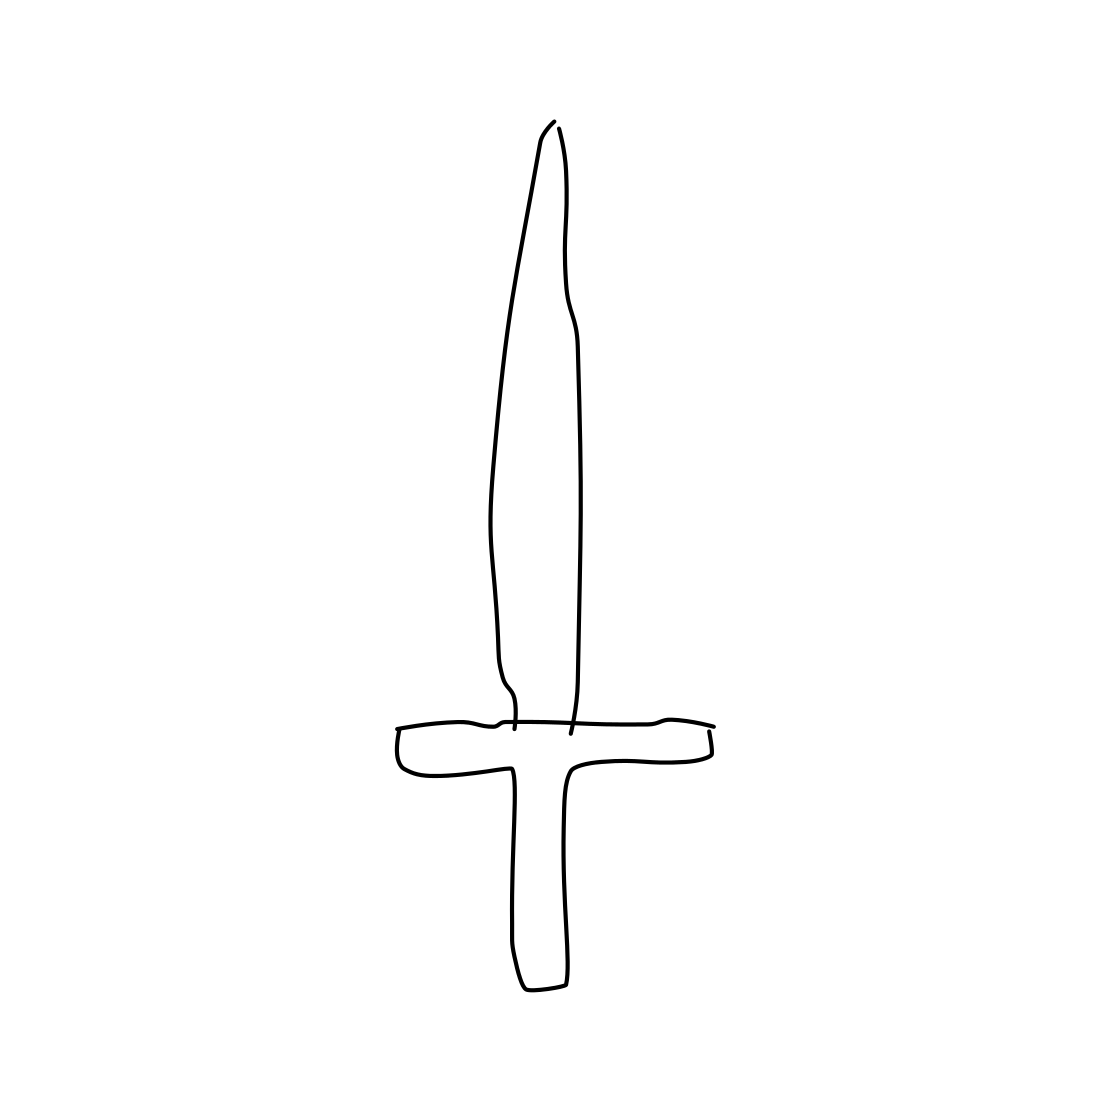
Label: sword